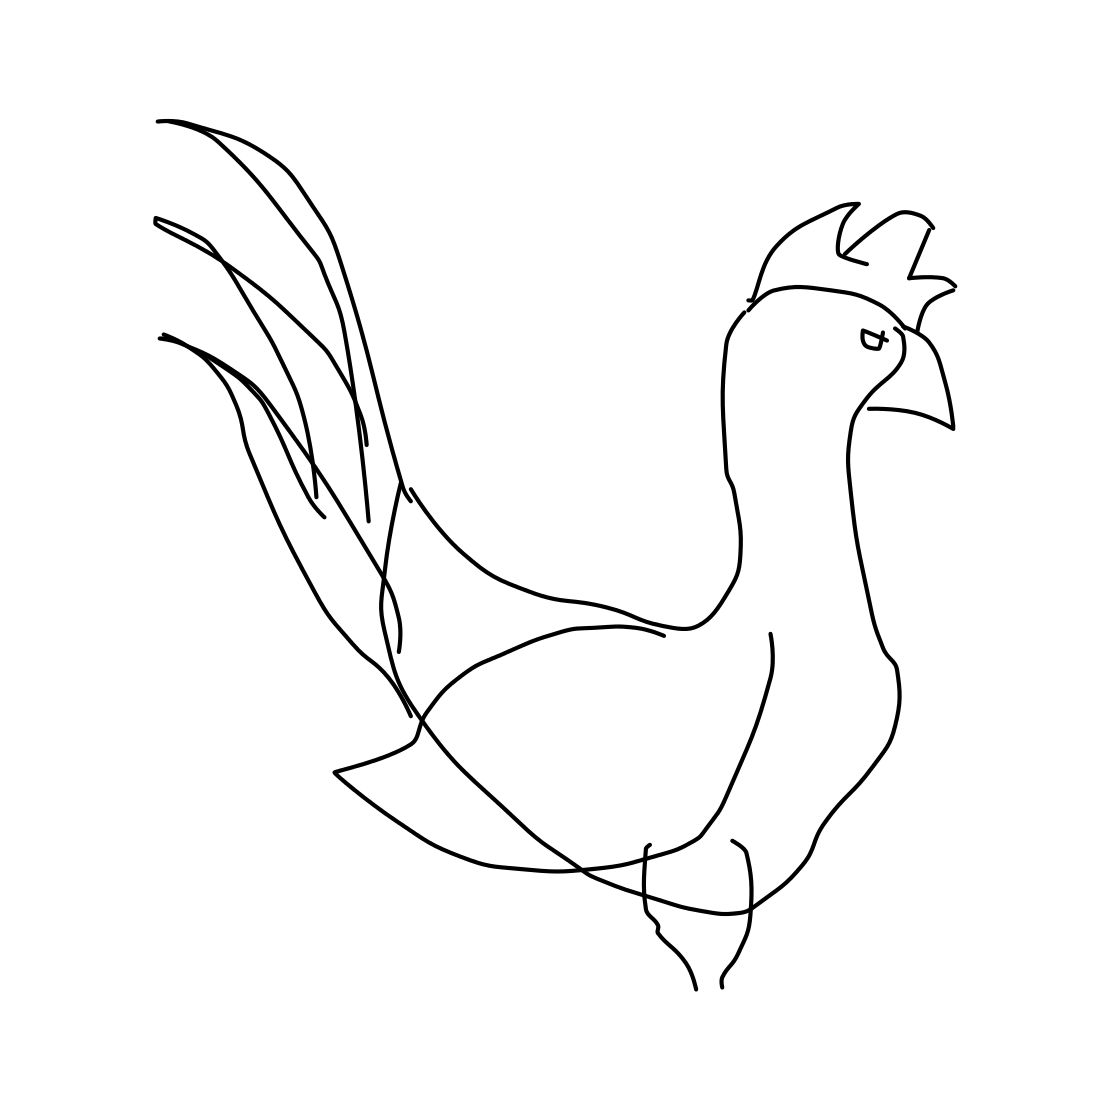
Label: rooster